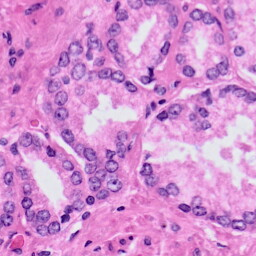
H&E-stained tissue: Prostate